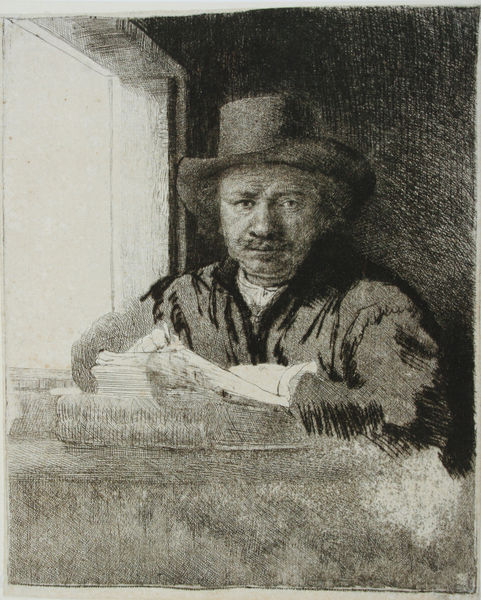
Titel: Selbstbildnis am Fenster - auf einer Radierplatte zeichnend
Künstler: Rembrandt
Standort: Wien
Institution: Albertina
Schlagwörter: mann, sitzen, fenster, hut, tisch, zeichnung, schnurrbart, rembrandt, portrait, mantel, papier, lesen, schnauzbart, buch, selbstbildnis, stift, schreiben, skizzieren